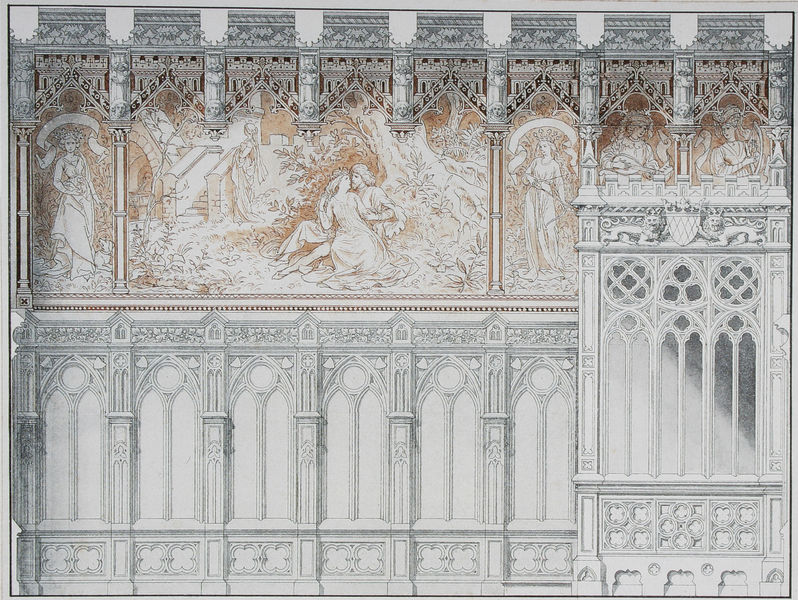
Titel: Aufriss der Nordwand des Schlafzimmers von Neuschwanstein
Künstler: Julius Hofmann
Schlagwörter: baum, gemälde, mann, schatten, bäume, frauen, menschen, ocker, braun, fenster, frau, grau, licht, orange, pfeiler, schwarz, skizze, szene, säulen, weiss, zeichnung, rot, schloss, tiere, ornament, wand, architektur, geschichte, historie, stein, bild, busch, kirche, gewänder, paar, personen, instrumente, pflanzen, gotik, krone, locken, wald, zart, relief, kuss, liebe, schwan, bogen, fassade, fels, pilaster, sepia, figuren, romantik, banner, treppe, treppen, spitz, detail, wandgemälde, wandmalerei, stufen, bögen, escalier, blanc, noir, wagner, allegorie, entwurf, kranz, tinte, kapitelle, kapitell, säulchen, wandschmuck, fries, wappen, rauten, liebespaar, löwen, gotisch, rosette, spitzbogen, antik, mythos, liebende, rouge, historismus, kanneluren, plan, heilige, fresko, laute, femme, harfe, fenetre, bänder, filigran, wandbild, reliefs, gravure, romantisme, nature, rötel, pass, robe, art nouveau, chasse, rosetten, masswerk, vertäfelung, aufriss, nischen, couple, bogenfenster, architecture, esquisse, colonnes, dessin, projet, neogotik, neugotik, biforien, classique, planung, medaillons, lion, grate, couleur, eglise, gothique, facade, fenetres, schriftband, arbres, moyen age, zwillingssäulen, mur, öffning, encre, feuilles, innengestaltung, forêt, fresque, pilastres, lance, lances, lohengrin, armes, néogothique, musée, frise, wandmelerei, espace, fensterrosen, hell, kathedrale, lanzettbogen, lanzettbögen, moritz, rundfenster, schwind, tiete, amoureux, compartments, ogive, vitraux, ogives, frises, viollet le duc, boiseries, rosaces, muret, voutes, arbustes, arc brisé, neo-gotisch, végétaux, lions, elévation, moyen ange, colone, arches, cintre, arch, frieze, l'encre, lopcken, rosettenb, tändelei